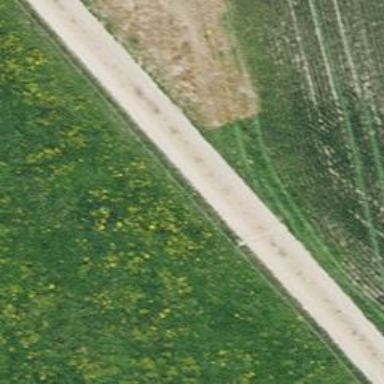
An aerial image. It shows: Track with fine gravel surface of grade2.